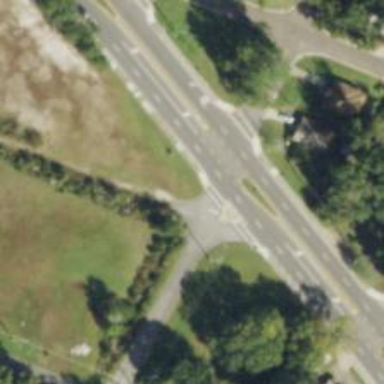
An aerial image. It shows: Marked crossing on the road.